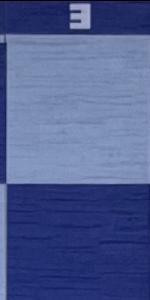
Label: Empty